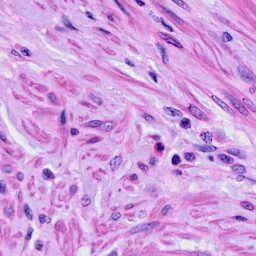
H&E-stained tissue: Cervix